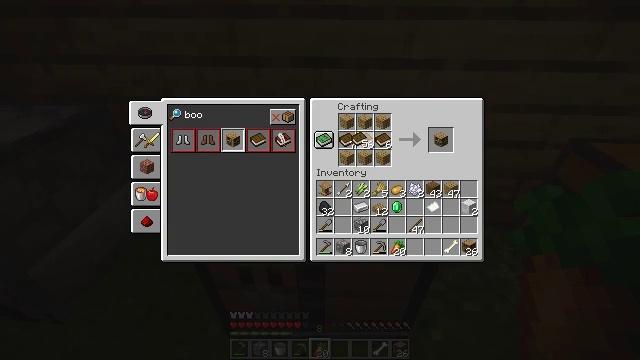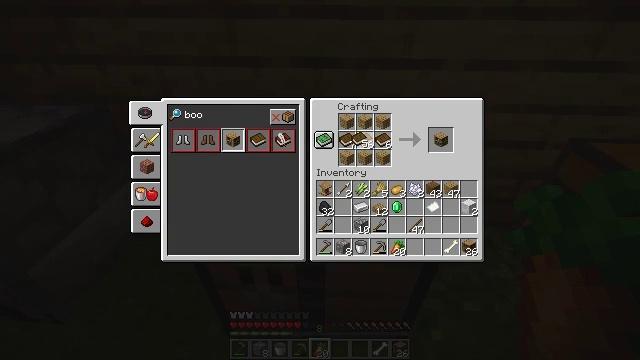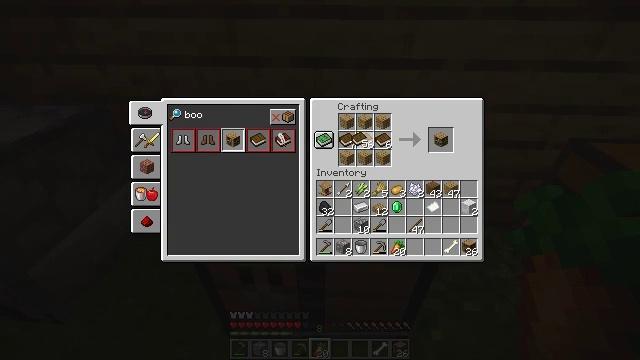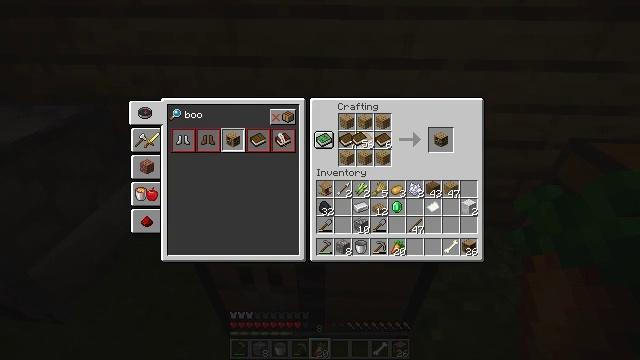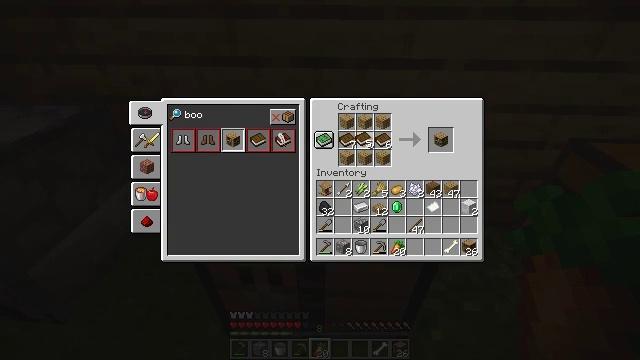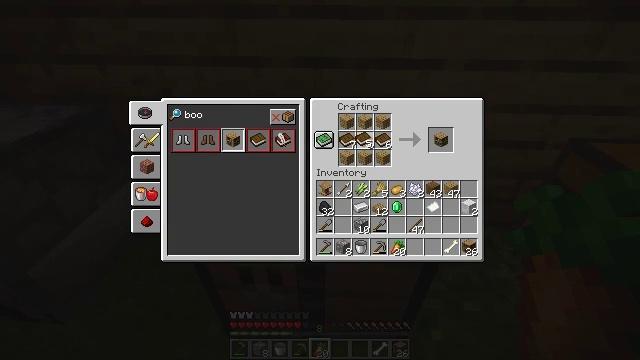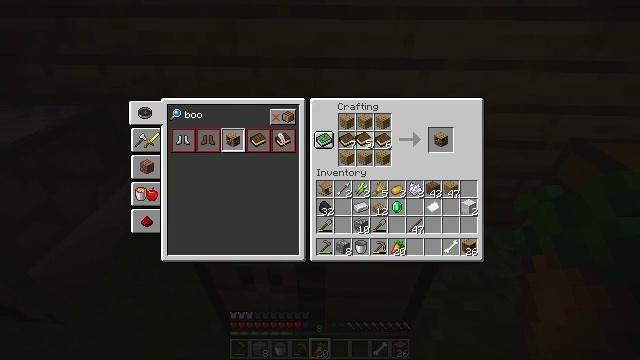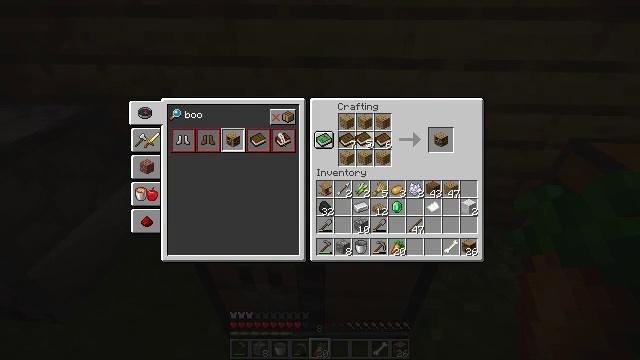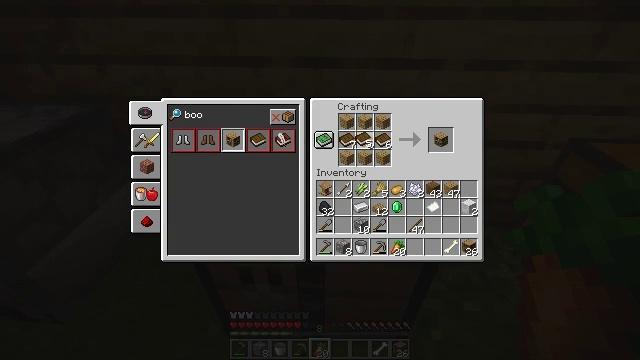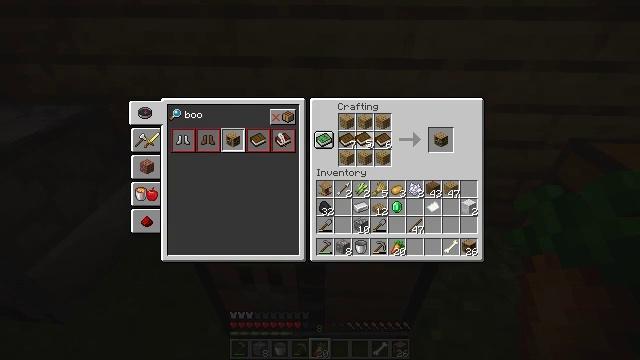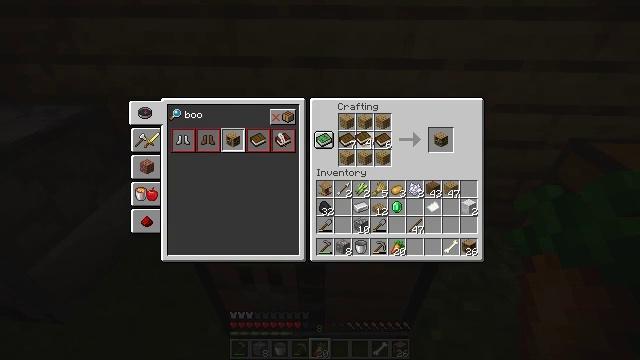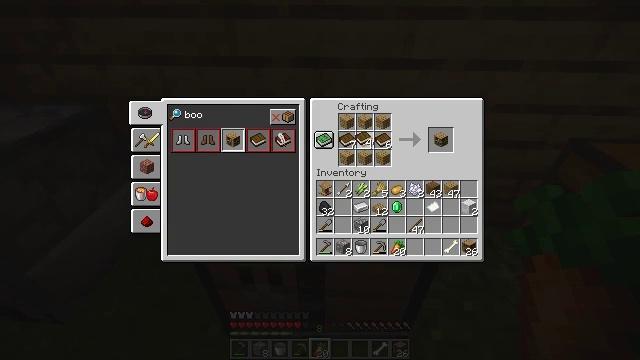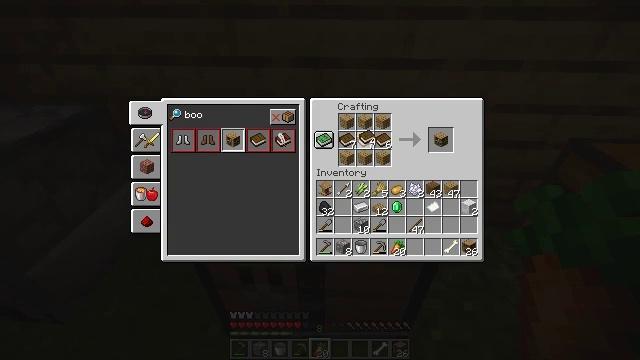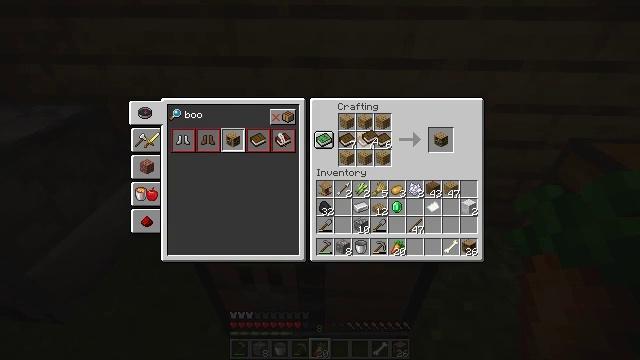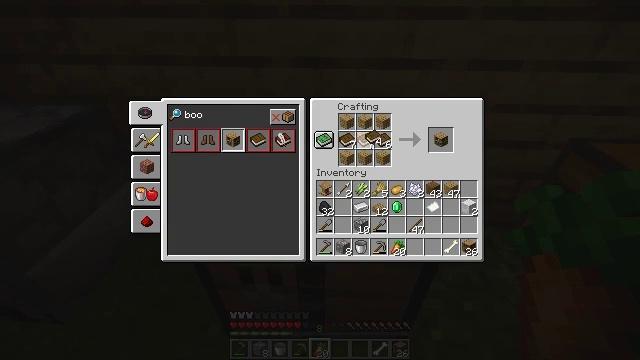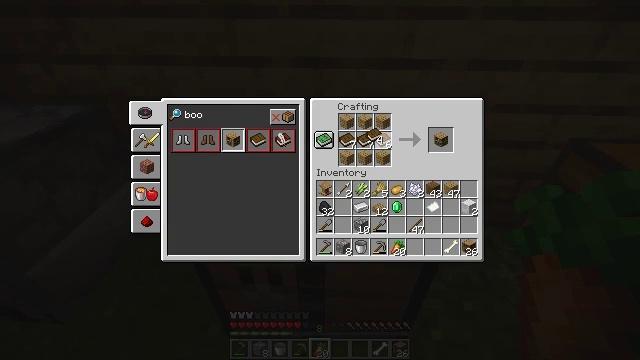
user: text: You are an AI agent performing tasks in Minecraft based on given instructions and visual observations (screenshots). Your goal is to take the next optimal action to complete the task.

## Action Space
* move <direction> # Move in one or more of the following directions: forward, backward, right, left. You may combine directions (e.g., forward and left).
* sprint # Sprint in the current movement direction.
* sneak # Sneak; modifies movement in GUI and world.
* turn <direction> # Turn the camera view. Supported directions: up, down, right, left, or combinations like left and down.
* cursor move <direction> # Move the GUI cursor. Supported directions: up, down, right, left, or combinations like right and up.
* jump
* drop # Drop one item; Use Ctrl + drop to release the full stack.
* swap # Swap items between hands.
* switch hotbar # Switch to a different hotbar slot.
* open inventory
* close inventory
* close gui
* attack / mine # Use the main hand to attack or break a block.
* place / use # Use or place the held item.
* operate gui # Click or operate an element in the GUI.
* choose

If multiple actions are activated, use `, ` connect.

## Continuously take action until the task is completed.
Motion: motion action
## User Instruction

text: Make a bookshelf using three books and six planks.
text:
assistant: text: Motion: no_op
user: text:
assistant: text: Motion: no_op
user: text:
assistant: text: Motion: no_op
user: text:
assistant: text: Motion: no_op
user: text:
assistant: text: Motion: no_op
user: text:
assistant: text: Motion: no_op
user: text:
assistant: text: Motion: choose
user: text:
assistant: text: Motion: choose
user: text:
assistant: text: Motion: choose
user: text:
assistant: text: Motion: no_op
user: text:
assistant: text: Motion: no_op
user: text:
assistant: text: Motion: no_op
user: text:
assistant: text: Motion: no_op
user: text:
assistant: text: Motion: no_op
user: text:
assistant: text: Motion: no_op
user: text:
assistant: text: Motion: no_op
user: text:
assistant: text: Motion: no_op
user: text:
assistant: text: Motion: no_op
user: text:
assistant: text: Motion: no_op
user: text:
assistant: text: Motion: no_op
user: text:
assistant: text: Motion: no_op
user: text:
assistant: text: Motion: no_op
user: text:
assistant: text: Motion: no_op
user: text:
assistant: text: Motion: no_op
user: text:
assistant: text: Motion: no_op
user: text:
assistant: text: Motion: no_op
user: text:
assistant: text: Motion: no_op
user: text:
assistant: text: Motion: no_op
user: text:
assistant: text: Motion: no_op
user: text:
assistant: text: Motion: no_op